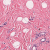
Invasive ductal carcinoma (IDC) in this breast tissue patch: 0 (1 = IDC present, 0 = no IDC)